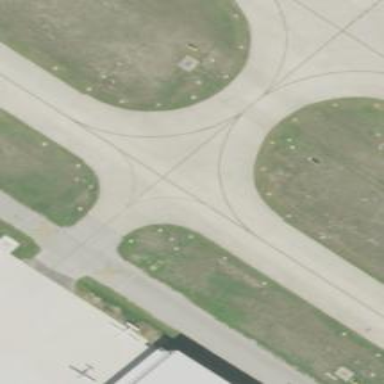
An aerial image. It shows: Image of taxiway at airport.